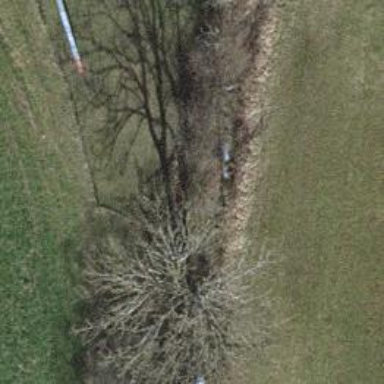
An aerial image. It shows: Row of trees in natural setting.